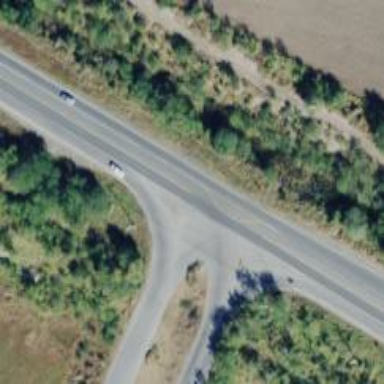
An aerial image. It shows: Trunk link highway.